Aerial crown-view tile of a tropical tree (Barro Colorado Island, Panama), acquired 20240716:
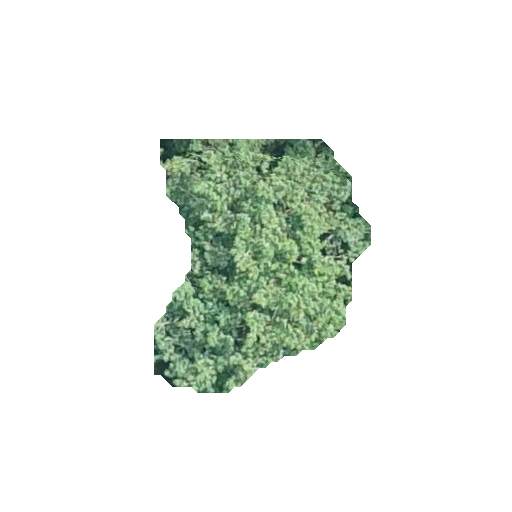
Species: Virola surinamensis
GBIF accepted scientific name: Virola surinamensis
Crown area: 63.953 m²